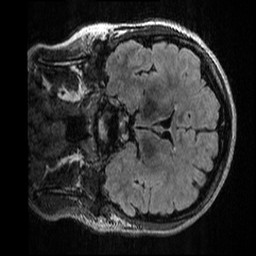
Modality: T2w
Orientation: coronal
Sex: female
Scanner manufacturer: ge
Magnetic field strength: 3 T
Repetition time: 6 s
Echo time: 0.1261 s